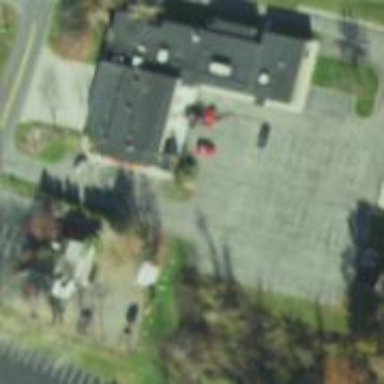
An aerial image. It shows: Fire station building.